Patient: sex M, age 34
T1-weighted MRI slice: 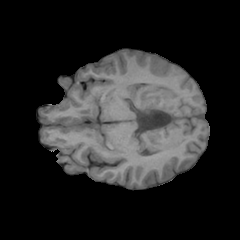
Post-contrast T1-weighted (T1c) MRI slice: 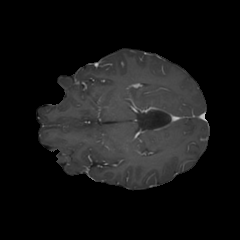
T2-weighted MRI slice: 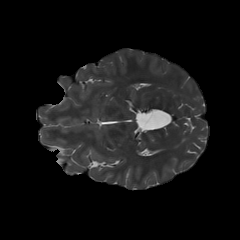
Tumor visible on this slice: no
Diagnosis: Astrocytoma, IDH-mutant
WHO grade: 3